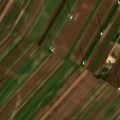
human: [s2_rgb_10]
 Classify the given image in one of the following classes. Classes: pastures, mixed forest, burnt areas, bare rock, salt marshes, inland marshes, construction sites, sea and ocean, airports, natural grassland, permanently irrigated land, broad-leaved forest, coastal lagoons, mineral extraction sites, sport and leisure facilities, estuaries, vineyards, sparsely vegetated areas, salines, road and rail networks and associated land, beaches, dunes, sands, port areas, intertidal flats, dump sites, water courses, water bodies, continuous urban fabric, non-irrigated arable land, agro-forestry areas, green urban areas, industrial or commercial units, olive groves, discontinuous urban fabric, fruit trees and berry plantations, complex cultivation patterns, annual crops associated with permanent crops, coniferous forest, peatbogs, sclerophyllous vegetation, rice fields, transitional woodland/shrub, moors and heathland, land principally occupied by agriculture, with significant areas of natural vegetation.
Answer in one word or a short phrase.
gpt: non-irrigated arable land